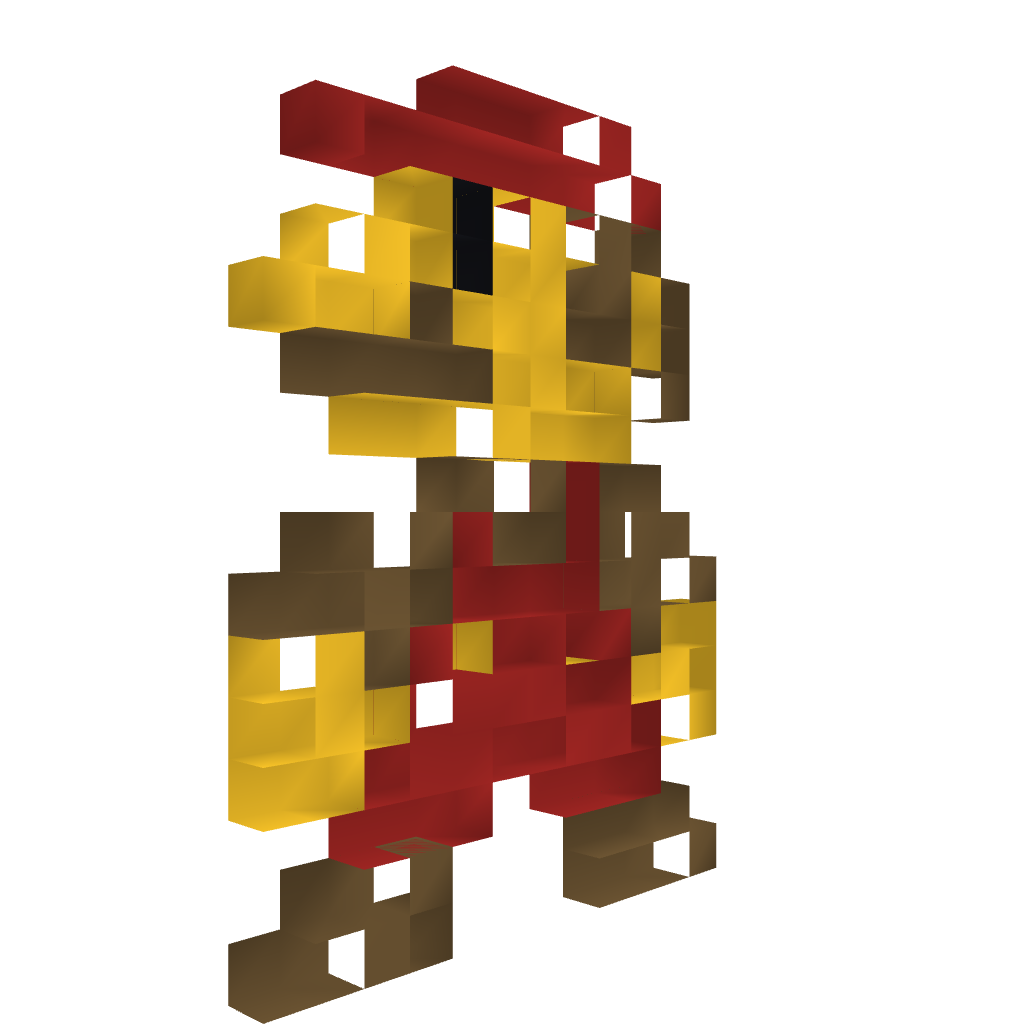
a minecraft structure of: Mario pixel art